Question: '''
public class LoginActivity extends AppCompatActivity {
private static final int RC_SIGN_IN = 1;
@BindView(R.id.activity_login_google_button)
SignInButton googleButton;
@BindView(R.id.activity_login_progress)
ProgressBar progress;
private GoogleApiClient mGoogleApiClient;
private FirebaseAuth.AuthStateListener mAuthListener;
private FirebaseAuth mAuth;
@State
boolean isLoading;
@Override
protected void onCreate(Bundle savedInstanceState) {
super.onCreate(savedInstanceState);
setContentView(R.layout.activity_login);
ButterKnife.bind(this);
Icepick.restoreInstanceState(this, savedInstanceState);
GoogleSignInOptions gso = new GoogleSignInOptions.Builder(GoogleSignInOptions.DEFAULT_SIGN_IN)
.requestEmail()
.requestIdToken(getString(R.string.default_web_client_id))
.build();
mGoogleApiClient = new GoogleApiClient.Builder(this)
.addApi(Auth.GOOGLE_SIGN_IN_API, gso)
.build();
mAuth = FirebaseAuth.getInstance();
mAuthListener = new FirebaseAuth.AuthStateListener() {
@Override
public void onAuthStateChanged(@NonNull FirebaseAuth firebaseAuth) {
FirebaseUser user = firebaseAuth.getCurrentUser();
if (user != null) {
// User is signed in
Log.d("@@@@", "onAuthStateChanged:signed_in:" + user.getUid());
Intent home = new Intent(LoginActivity.this, MainActivity.class);
startActivity(home);
finish();
} else {
// User is signed out
Log.d("@@@@", "onAuthStateChanged:signed_out");
}
}
};
displayLoadingState();
}
@Override
protected void onSaveInstanceState(Bundle outState) {
super.onSaveInstanceState(outState);
Icepick.saveInstanceState(this, outState);
}
@Override
public void onStop() {
super.onStop();
if (mAuthListener != null) {
mAuth.removeAuthStateListener(mAuthListener);
}
}
@Override
public void onStart() {
super.onStart();
if (mAuthListener != null) {
mAuth.addAuthStateListener(mAuthListener);
}
}
@Override
public void onActivityResult(int requestCode, int resultCode, Intent data) {
super.onActivityResult(requestCode, resultCode, data);
// Result returned from launching the Intent from GoogleSignInApi.getSignInIntent(...);
if (requestCode == RC_SIGN_IN) {
hideProgress();
GoogleSignInResult result = Auth.GoogleSignInApi.getSignInResultFromIntent(data);
handleGoogleSignInResult(result);
}
}
private void hideProgress() {
isLoading = false;
displayLoadingState();
}
private void displayLoadingState() {
progress.setVisibility(isLoading ? VISIBLE : GONE);
googleButton.setVisibility(!isLoading ? VISIBLE : GONE);
}
private void showProgress() {
isLoading = true;
displayLoadingState();
}
private void handleGoogleSignInResult(GoogleSignInResult result) {
if (result.isSuccess()) {
// Google Sign In was successful, authenticate with Firebase
GoogleSignInAccount account = result.getSignInAccount();
firebaseAuthWithGoogle(account);
} else {
Toast.makeText(this, R.string.error_google_sign_in, Toast.LENGTH_SHORT).show();
}
}
private void firebaseAuthWithGoogle(GoogleSignInAccount acct) {
Log.d("@@@@", "firebaseAuthWithGoogle:" + acct.getId());
AuthCredential credential = GoogleAuthProvider.getCredential(acct.getIdToken(), null);
mAuth.signInWithCredential(credential)
.addOnCompleteListener(this, new OnCompleteListener<AuthResult>() {
@Override
public void onComplete(@NonNull Task<AuthResult> task) {
Log.d("@@@@", "firebaseAuthWithGoogleComplete:" + task.isSuccessful());
Needle.onBackgroundThread().execute(new Runnable() {
@Override
public void run() {
try {
FirebaseInstanceId.getInstance().deleteInstanceId();
} catch (IOException e) {
Log.d("@@@@", "deleteInstanceIdCatch: " + e.getMessage());
}
}
});
if (!task.isSuccessful()) {
Log.w("@@@@", "firebaseAuthWithGoogleFailed", task.getException());
Toast.makeText(LoginActivity.this, R.string.error_google_sign_in, Toast.LENGTH_SHORT).show();
}
}
});
}
@OnClick(R.id.activity_login_google_button)
public void attemptGoogleSignIn() {
Intent signInIntent = Auth.GoogleSignInApi.getSignInIntent(mGoogleApiClient);
startActivityForResult(signInIntent, RC_SIGN_IN);
showProgress();
}
}
'''
this is the login activity code
in which I'm getting an error that
cannot find symbol class FirebaseInstanceIdService
I have attached an image for reference

this is for my final year project which is a chatting based application
because of this process, I cannot able to generate APK but Gradle sync is successful.
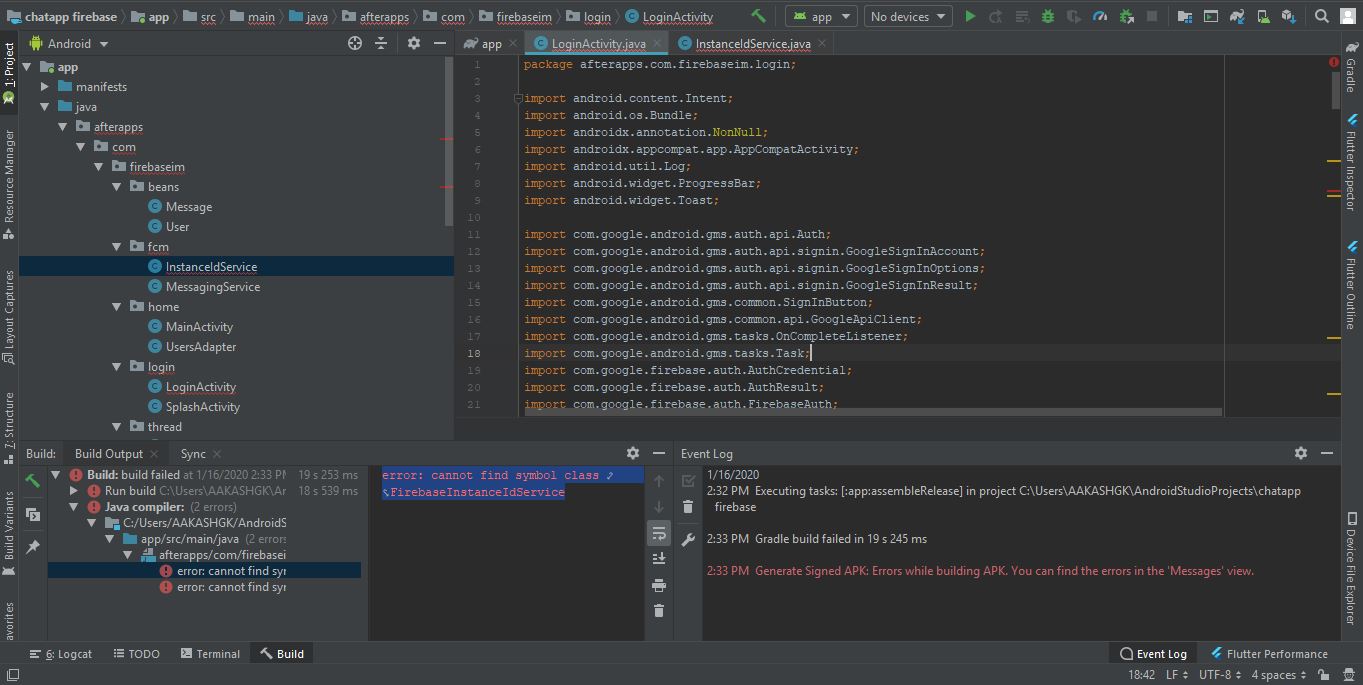
Answer: Developers are stuck with the problem of deprecated FirebaseInstanceIdService, So now what to do?
'FirebaseInstanceIdService'
This class was deprecated.
In favour of overriding 'onNewToken' in 'FirebaseMessagingService'. Once that has been implemented, this service can be safely removed.
That means no need to use FirebaseInstanceIdService service to get an FCM token. You can safely remove FirebaseInstanceIdService service
Now we need to '@Override onNewToken()' get Token in "FirebaseMessagingService".
Sample Code:
'''
public class MyFirebaseMessagingService extends FirebaseMessagingService {
@Override
public void onNewToken(String s) {
super.onNewToken(s);
Log.e("NEW_TOKEN",s);
}
@Override
public void onMessageReceived(RemoteMessage remoteMessage) {
super.onMessageReceived(remoteMessage);
}
}
'''
In 'AndroidManifest.xml'
'''
<service
android:name=".MyFirebaseMessagingService"
android:stopWithTask="false">
<intent-filter>
<action android:name="com.google.firebase.MESSAGING_EVENT" />
</intent-filter>
</service>
'''
Get Token in your Activity : '.getToken();' is also deprecated if you need to get token in your activity then use as following:
'''
FirebaseInstanceId.getInstance().getInstanceId().addOnSuccessListener( MyActivity.this, new OnSuccessListener<InstanceIdResult>() {
@Override
public void onSuccess(InstanceIdResult instanceIdResult) {
String newToken = instanceIdResult.getToken();
Log.e("newToken",newToken);
}
});
'''
I hope you will get your solution here.